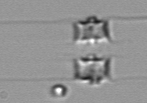
Label: Chaetoceros_didymus